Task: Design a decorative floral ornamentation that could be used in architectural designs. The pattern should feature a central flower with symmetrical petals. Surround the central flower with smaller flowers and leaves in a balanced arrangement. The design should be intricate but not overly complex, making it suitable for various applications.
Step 11:
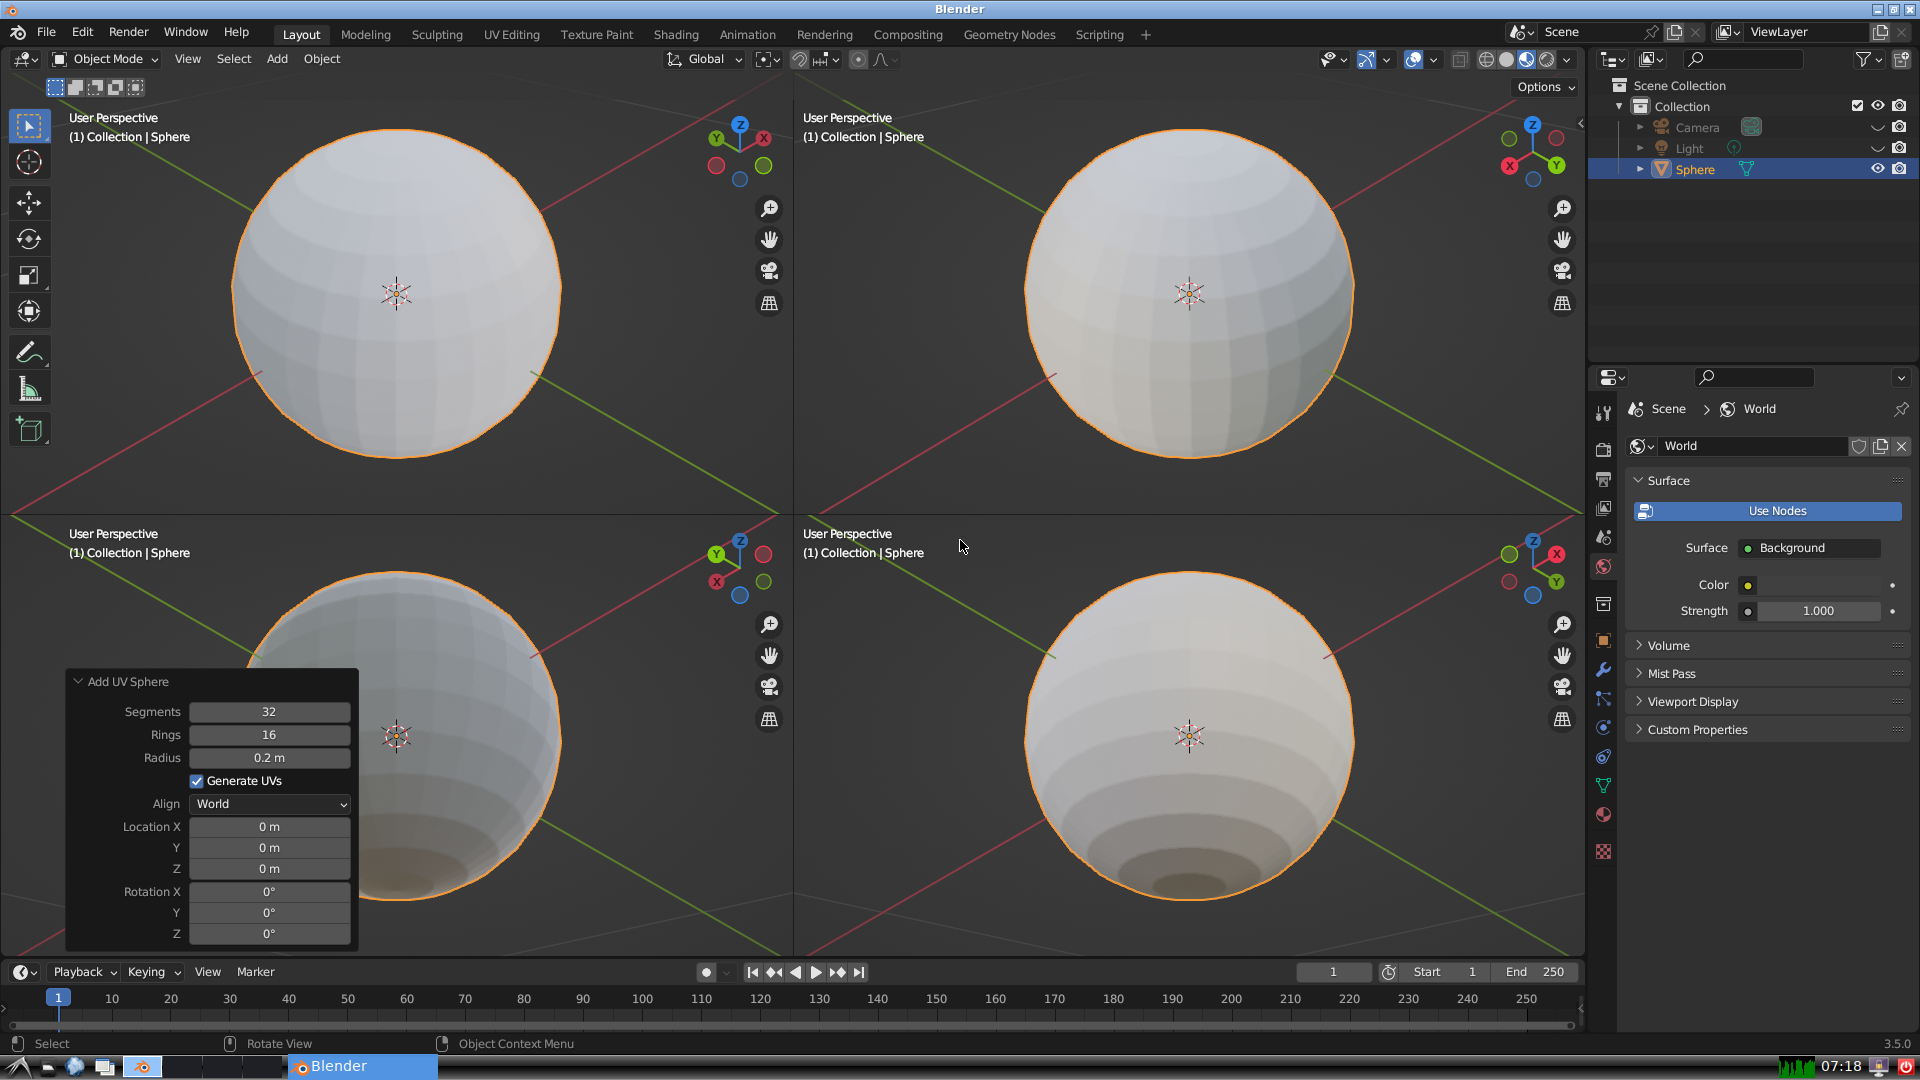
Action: {"mouse_move": [270, 827]}